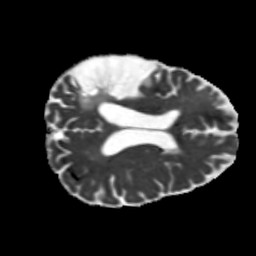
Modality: MD
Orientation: axial
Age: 66
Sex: male
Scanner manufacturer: siemens
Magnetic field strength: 3 T
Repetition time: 5.25 s
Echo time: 0.08 s